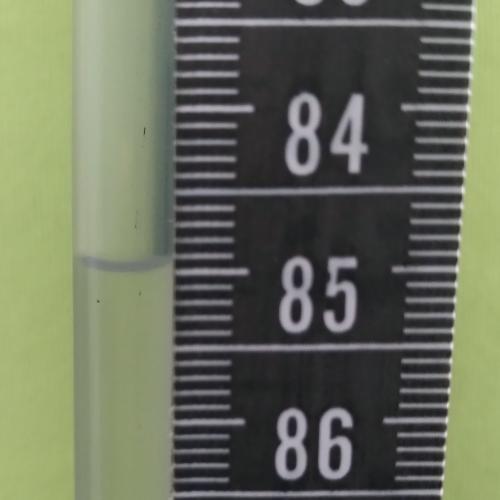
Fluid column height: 85.0 cm